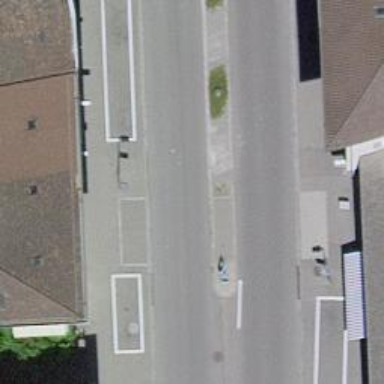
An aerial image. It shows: Uncontrolled road crossing with pedestrian island.